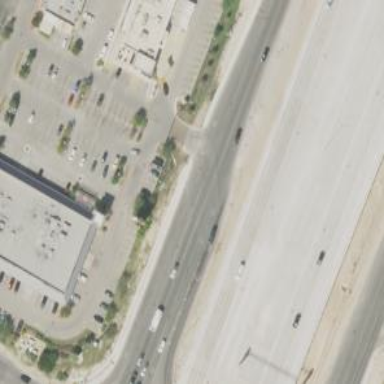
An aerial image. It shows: Secondary road with frontage road.